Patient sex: M
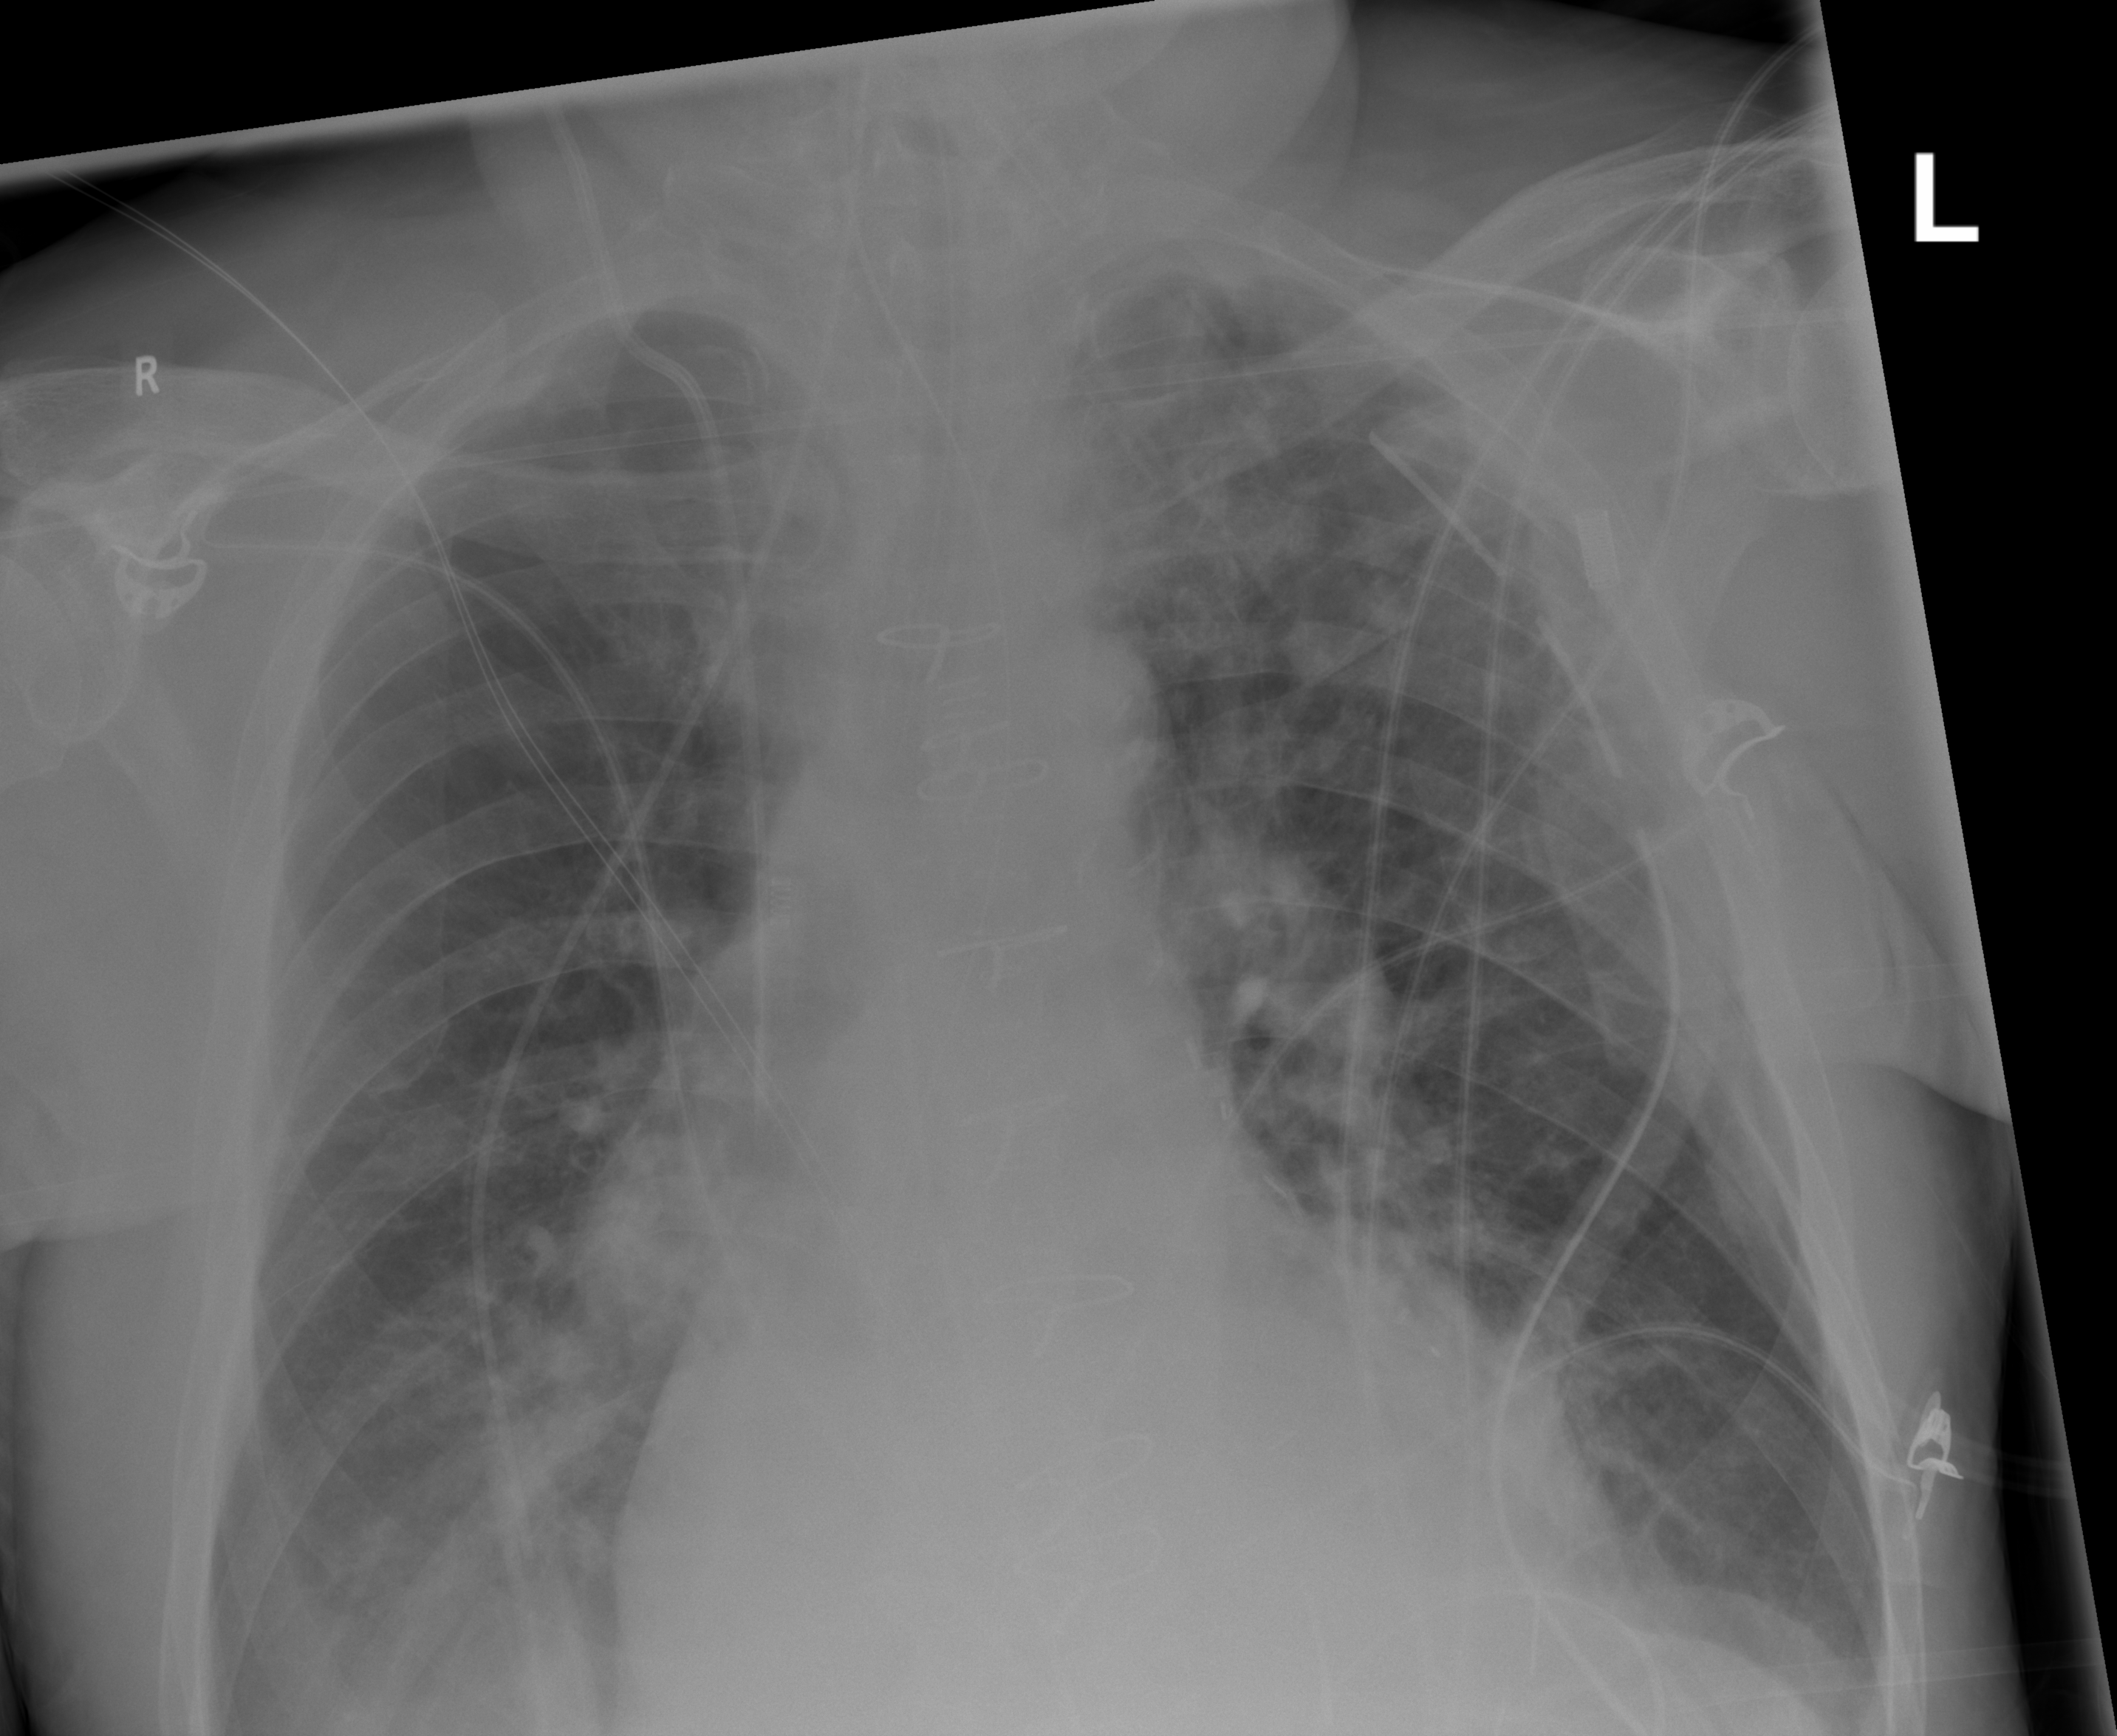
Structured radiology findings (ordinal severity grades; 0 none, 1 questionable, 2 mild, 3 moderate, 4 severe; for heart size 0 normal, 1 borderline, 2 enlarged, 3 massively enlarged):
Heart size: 0
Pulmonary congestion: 0
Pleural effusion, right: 2
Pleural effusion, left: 0
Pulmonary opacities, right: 0
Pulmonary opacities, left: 2
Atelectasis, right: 2
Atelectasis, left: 2